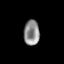
Tissue: lung
Cell type: T cells
Senescence score: 0.2141
Nuclear area (px): 386
Mean DAPI intensity: 142.301